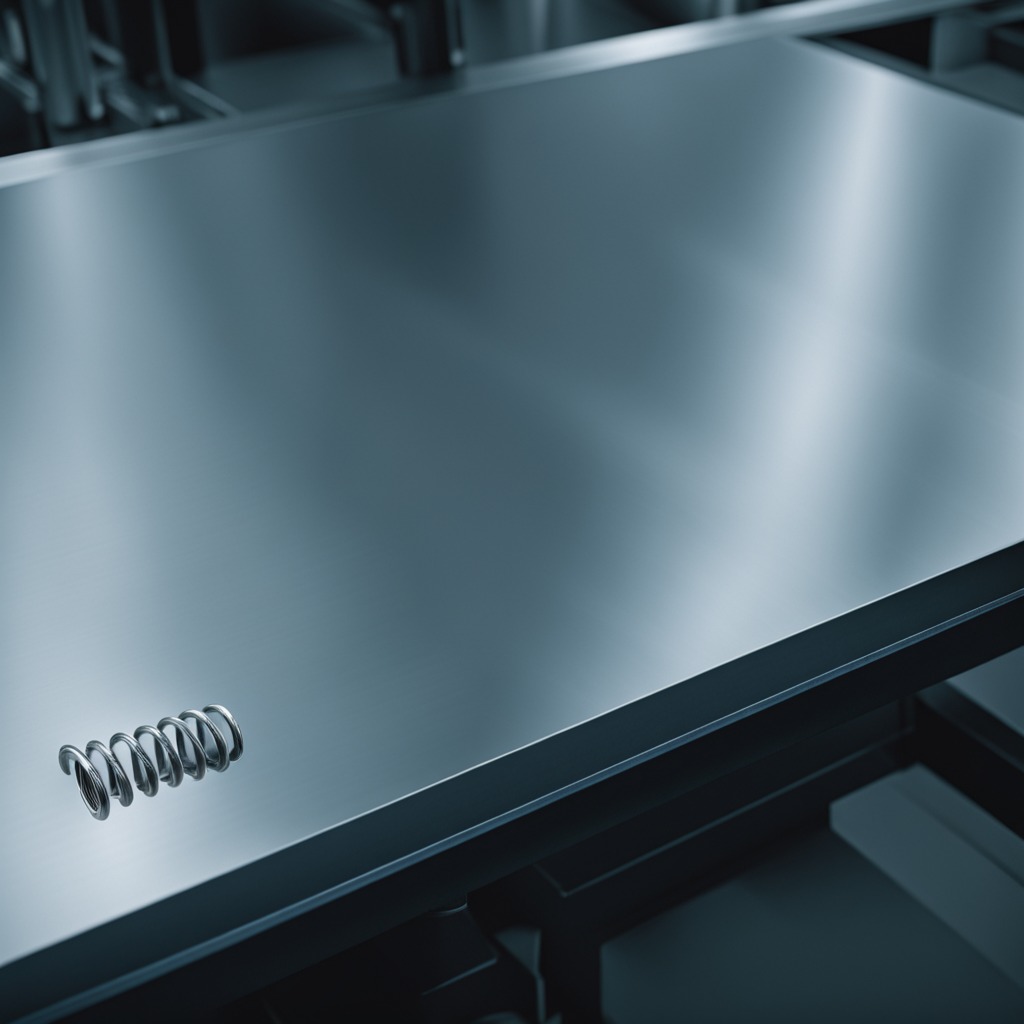
A coiled metal spring lies on the metal table.